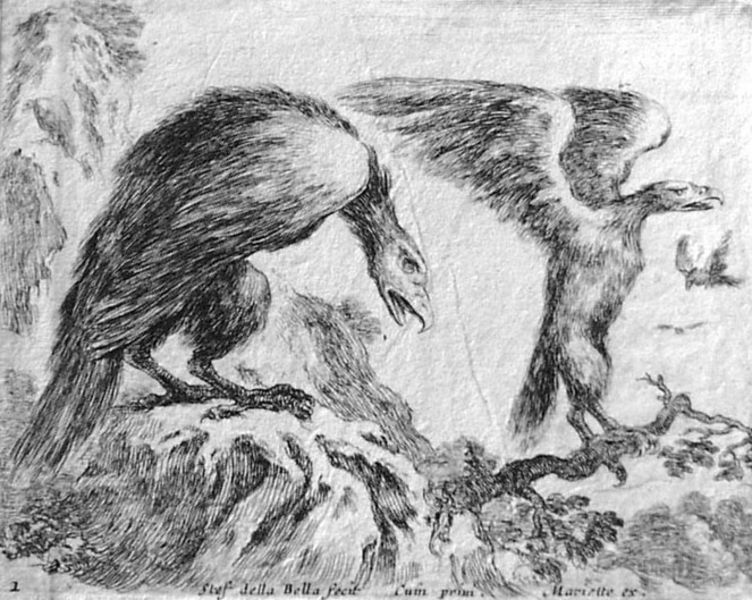
Titel: Verschiedene Tiere (Diversi animali): Adler mit flügelschlagendem Jungen
Künstler: Stefano della Bella
Standort: Karlsruhe
Institution: Staatliche Kunsthalle Karlsruhe
Schlagwörter: adler, angriff, baum, berg, feder, felsen, flügel, himmel, kopf, vogel, wasser, weiß, wolken, sitzen, äste, bewegung, grau, licht, schwarz, skizze, zeichnung, wolke, alt, jung, augen, federn, gefieder, stein, signatur, ast, vögel, wind, sonne, auge, drei, fliegen, füße, schrift, welle, wellen, papier, schnabel, zwei, studie, fels, grafik, angst, gewalt, luft, sturm, wild, inschrift, striche, tusche, unterschrift, flug, zweig, druck, radierung, stich, fliegend, krallen, schnäbel, jagd, fisch, beute, gier, geier, greif, greifvogel, nest, schwingen, wut, fang, lernen, hinterhalt, schrei, raben, klauen, latein, landen, flüge, flatternd, flügge, aggression, raubvögel, bella, della bella, verschlagenheit, ageier, schwart-weiß